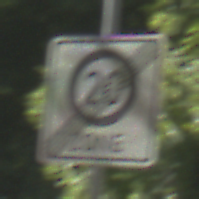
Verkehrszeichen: EndeZone20
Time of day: Midday
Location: Outdoor (RoadRail)
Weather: Clear
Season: NotSpecified
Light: Natural